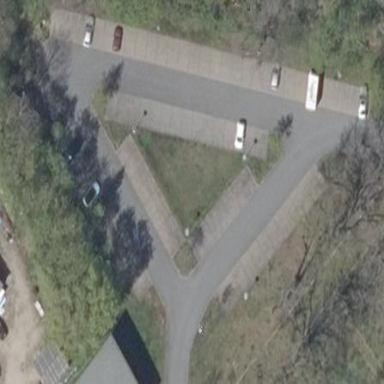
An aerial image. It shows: Parking area.